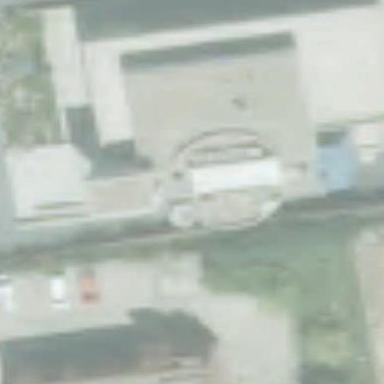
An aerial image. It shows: Commercial building.